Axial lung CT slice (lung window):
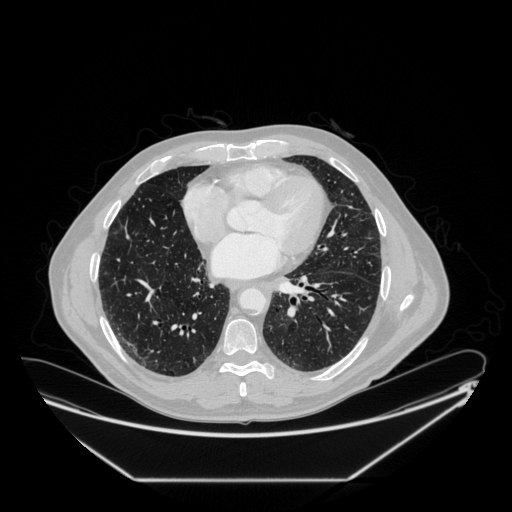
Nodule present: no